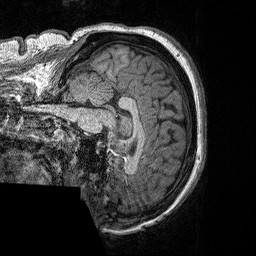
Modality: T1w
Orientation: sagittal
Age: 42
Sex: female
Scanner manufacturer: siemens
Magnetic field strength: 3 T
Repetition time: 2.3 s
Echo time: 0.00298 s